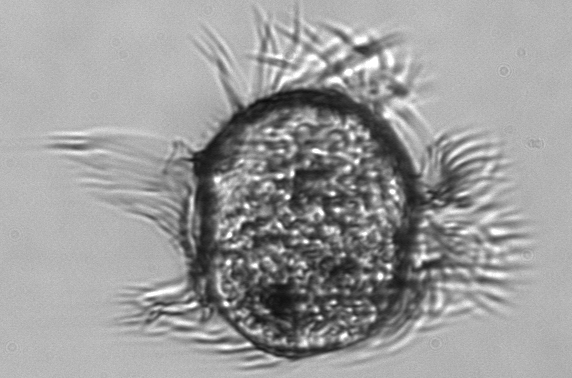
Label: Pelagostrobilidium